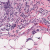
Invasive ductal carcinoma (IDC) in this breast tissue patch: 0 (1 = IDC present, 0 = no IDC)